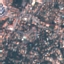
Land use / land cover class: Residential